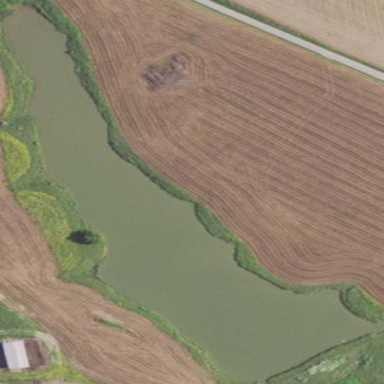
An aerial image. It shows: Pond surrounded by natural water.